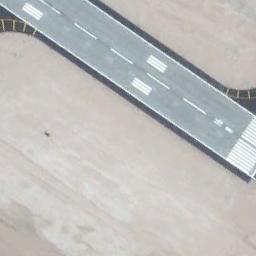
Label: runway